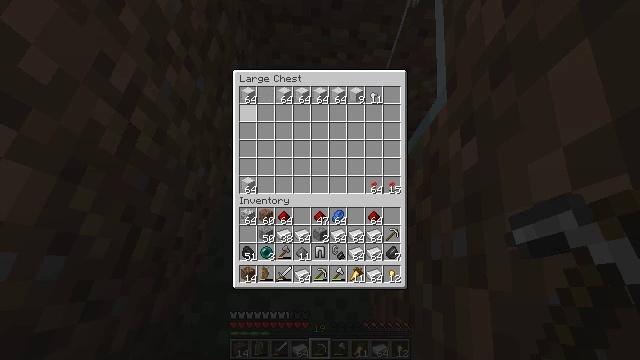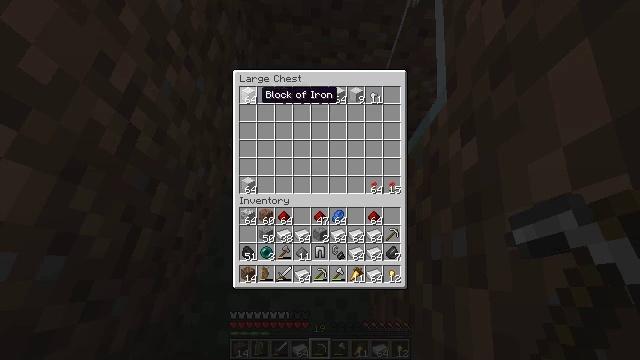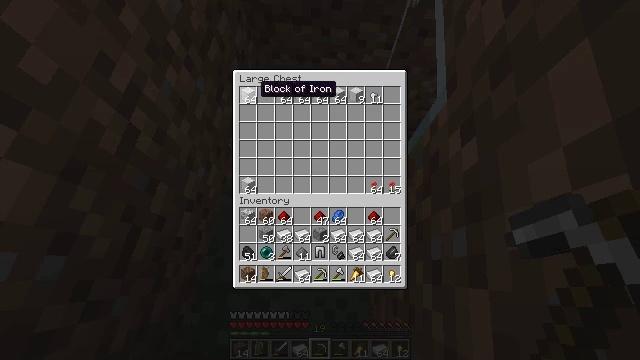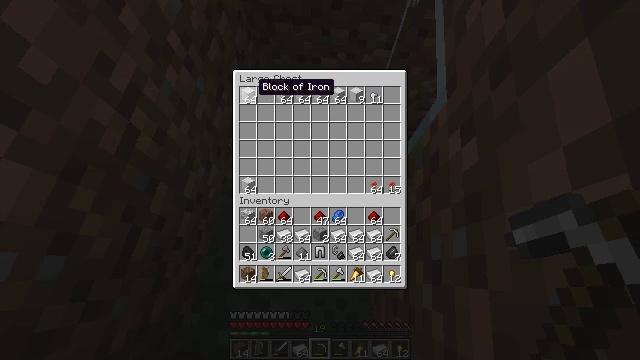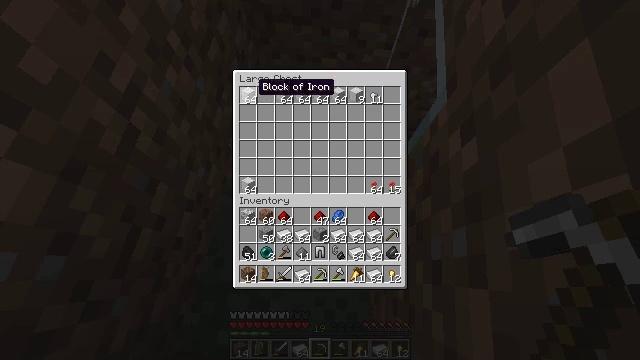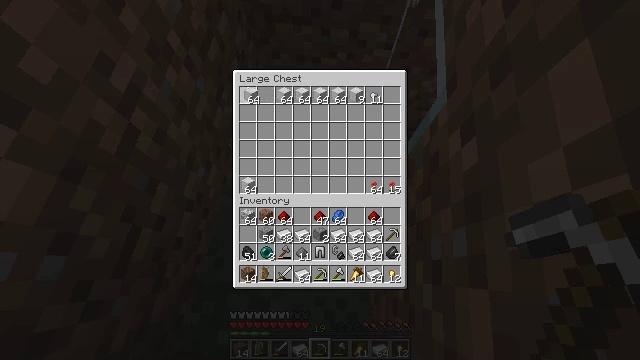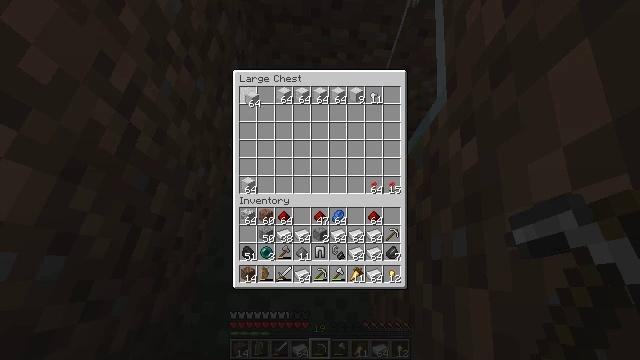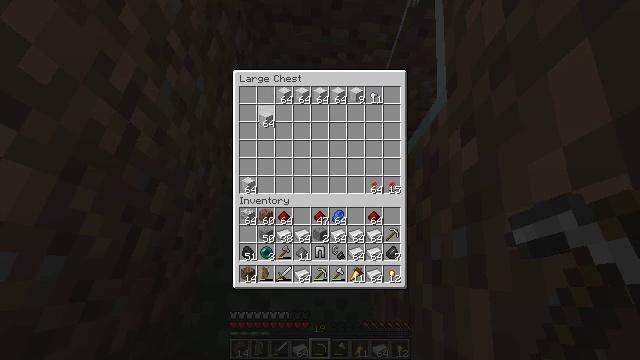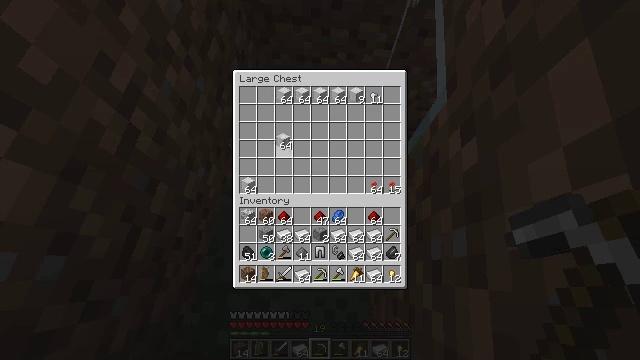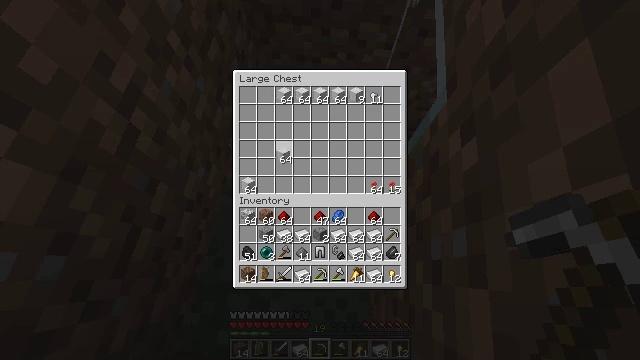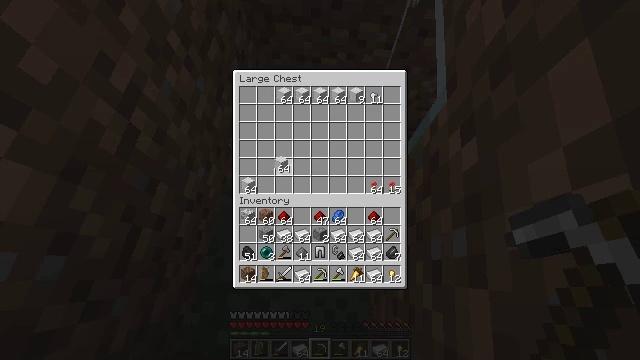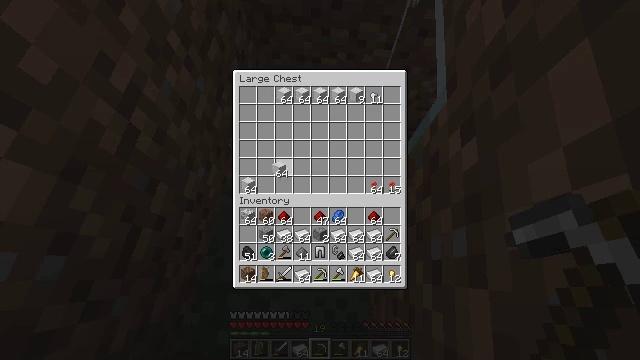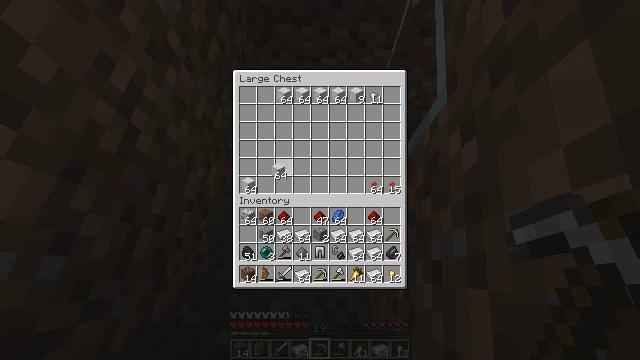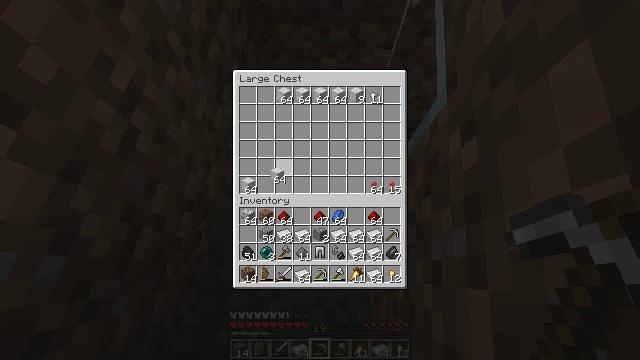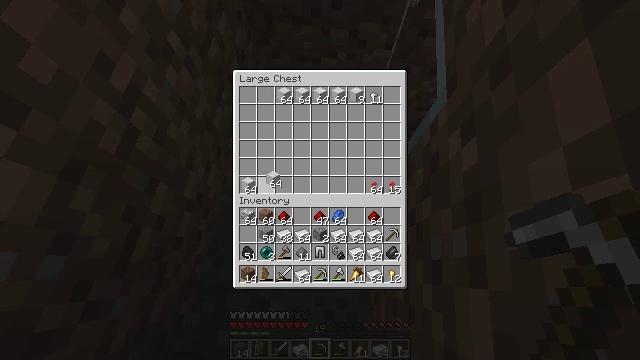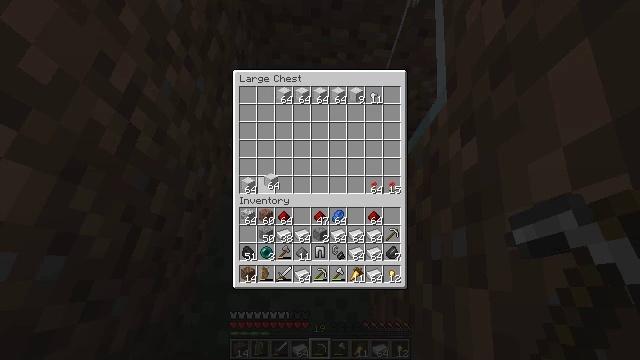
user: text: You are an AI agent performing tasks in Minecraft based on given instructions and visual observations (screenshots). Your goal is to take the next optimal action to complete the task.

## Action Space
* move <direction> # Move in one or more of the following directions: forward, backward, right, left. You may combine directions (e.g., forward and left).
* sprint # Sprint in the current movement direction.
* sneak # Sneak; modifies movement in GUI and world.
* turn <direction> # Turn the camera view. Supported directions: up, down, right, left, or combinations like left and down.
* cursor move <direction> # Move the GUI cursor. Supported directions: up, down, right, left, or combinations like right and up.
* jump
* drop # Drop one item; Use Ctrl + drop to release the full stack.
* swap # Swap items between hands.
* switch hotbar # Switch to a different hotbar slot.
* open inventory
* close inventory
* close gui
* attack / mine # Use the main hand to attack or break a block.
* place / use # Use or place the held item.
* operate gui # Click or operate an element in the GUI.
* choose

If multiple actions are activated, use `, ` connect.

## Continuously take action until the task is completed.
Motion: motion action
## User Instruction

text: Craft the iron block using nine iron ingots.
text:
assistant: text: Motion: no_op
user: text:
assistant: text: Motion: no_op
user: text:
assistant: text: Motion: no_op
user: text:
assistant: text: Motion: no_op
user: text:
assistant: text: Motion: attack / mine
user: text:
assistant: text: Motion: attack / mine
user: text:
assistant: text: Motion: turn right and down, attack / mine
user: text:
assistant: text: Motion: turn right and down
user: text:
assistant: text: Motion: turn down
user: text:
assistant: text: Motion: turn down
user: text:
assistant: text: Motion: no_op
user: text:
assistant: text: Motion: no_op
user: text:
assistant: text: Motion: no_op
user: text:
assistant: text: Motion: no_op
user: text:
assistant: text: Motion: no_op
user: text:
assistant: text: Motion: no_op
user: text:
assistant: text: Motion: no_op
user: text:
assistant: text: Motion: attack / mine
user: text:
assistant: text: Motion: attack / mine
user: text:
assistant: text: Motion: attack / mine
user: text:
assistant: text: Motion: no_op
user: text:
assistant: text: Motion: turn up
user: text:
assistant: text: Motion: turn up
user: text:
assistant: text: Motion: turn up
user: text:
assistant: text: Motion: no_op
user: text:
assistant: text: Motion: no_op
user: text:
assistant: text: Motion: no_op
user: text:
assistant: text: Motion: no_op
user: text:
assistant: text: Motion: no_op
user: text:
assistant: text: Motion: no_op